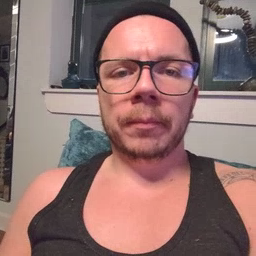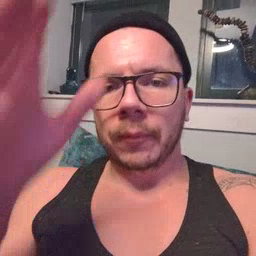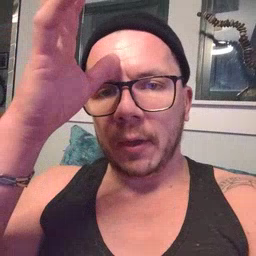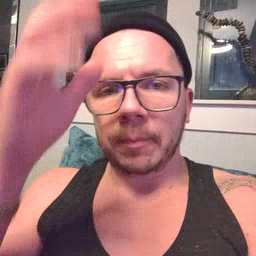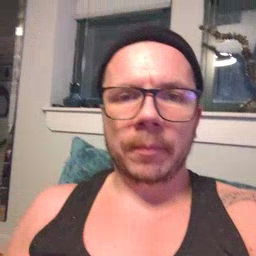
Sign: dad